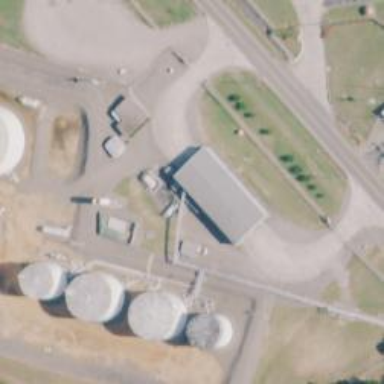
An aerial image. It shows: Industrial area designated as petroleum terminal.